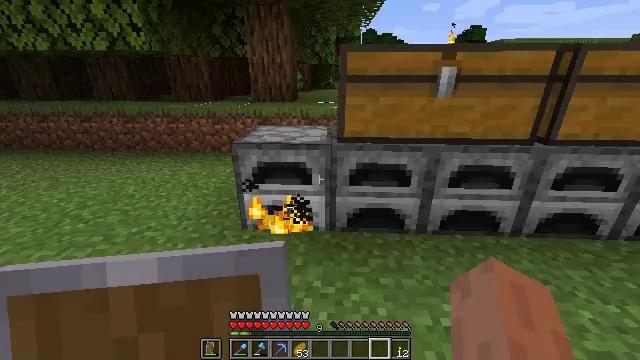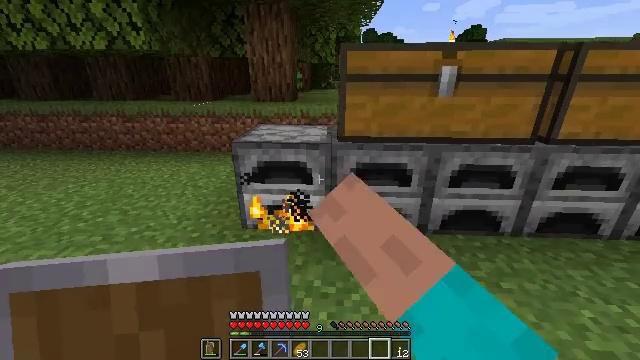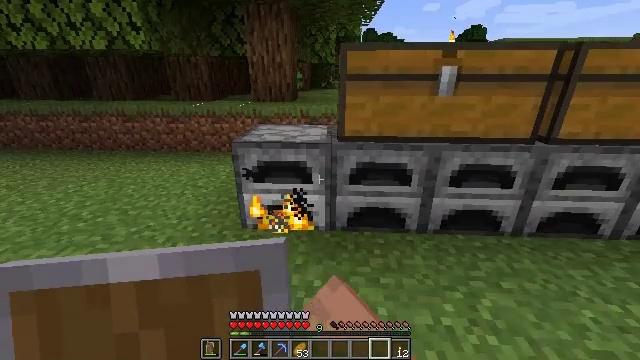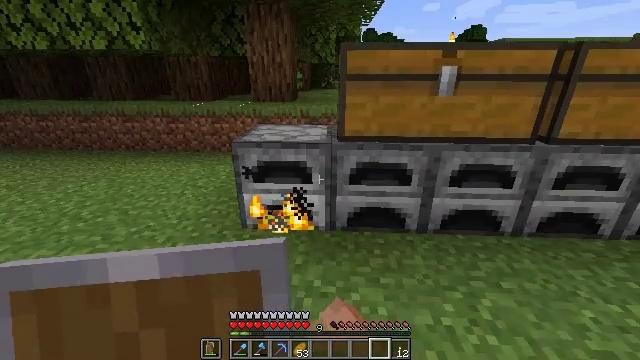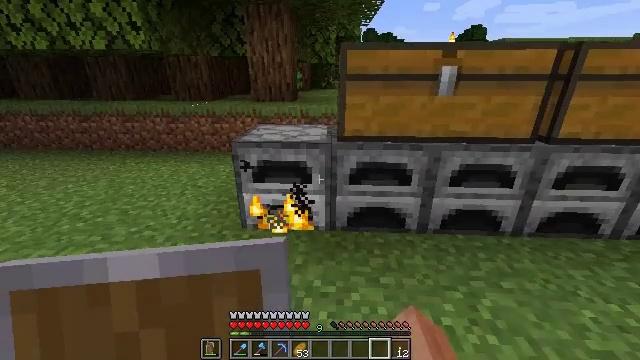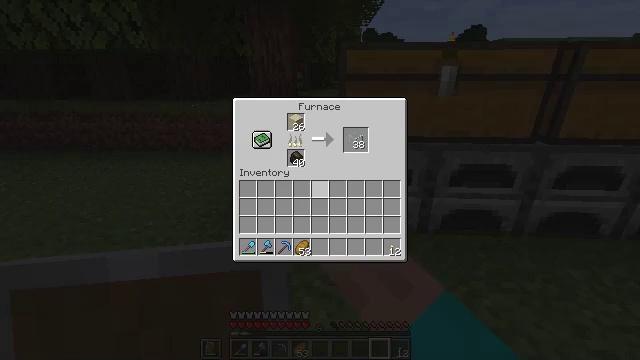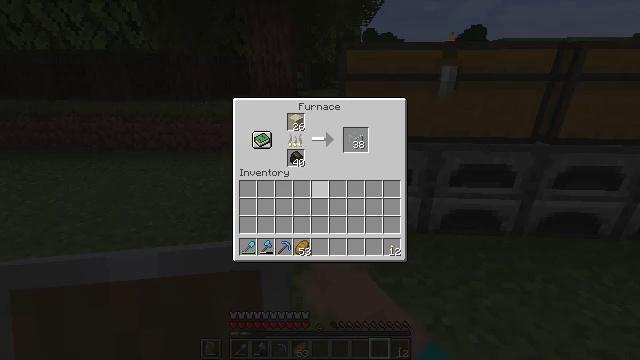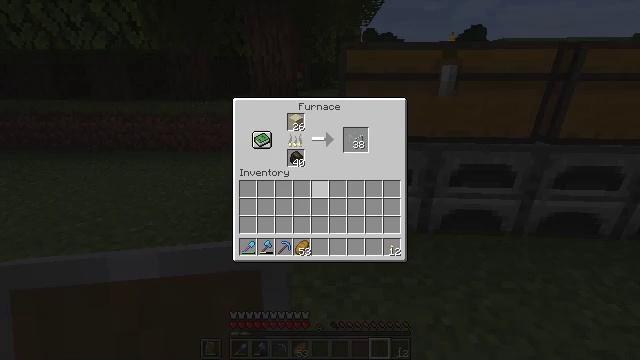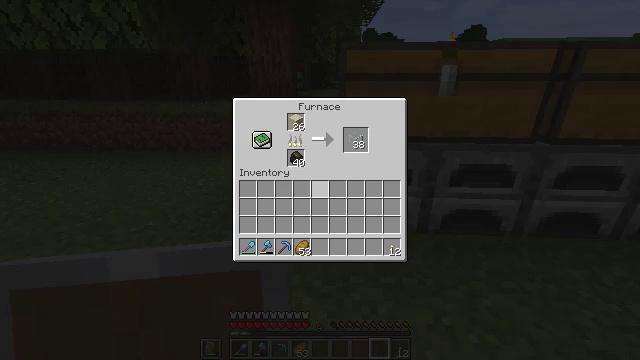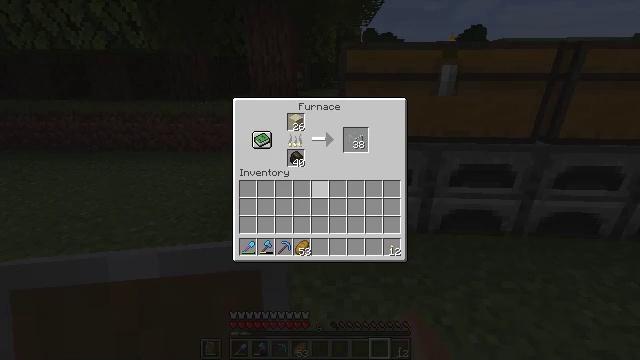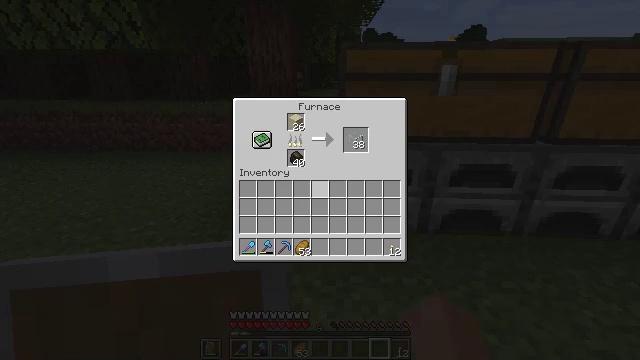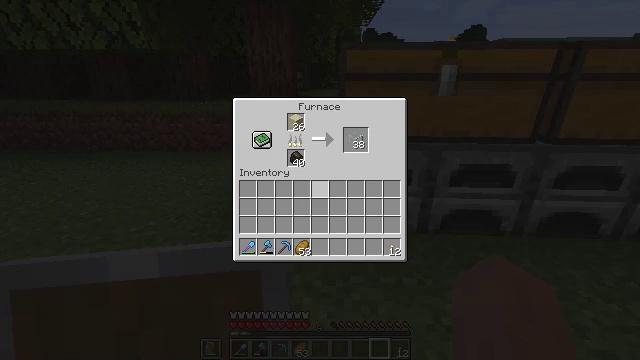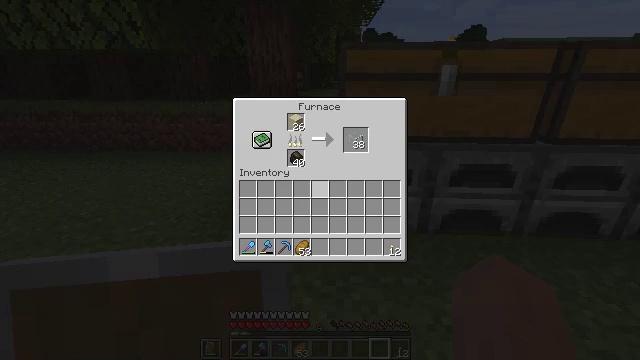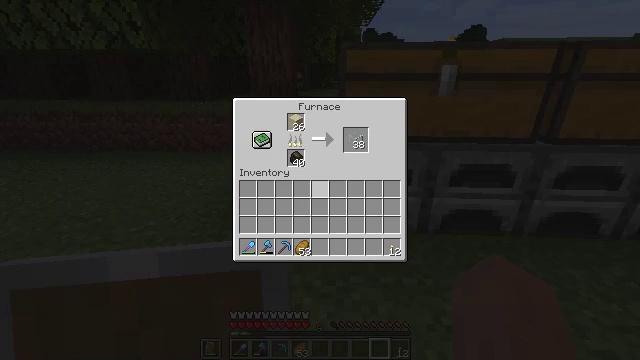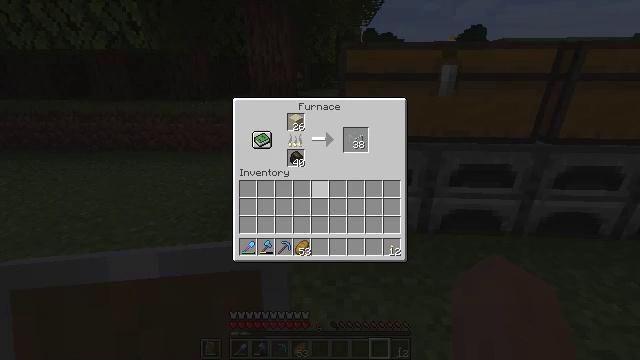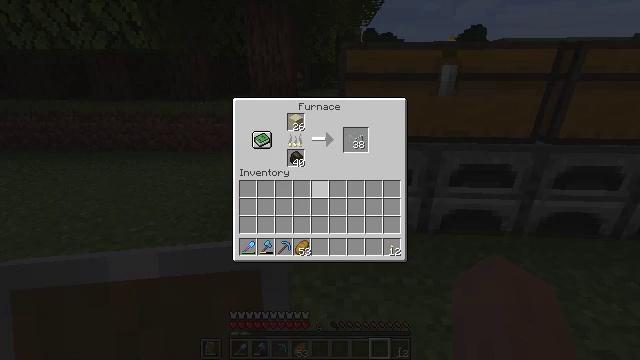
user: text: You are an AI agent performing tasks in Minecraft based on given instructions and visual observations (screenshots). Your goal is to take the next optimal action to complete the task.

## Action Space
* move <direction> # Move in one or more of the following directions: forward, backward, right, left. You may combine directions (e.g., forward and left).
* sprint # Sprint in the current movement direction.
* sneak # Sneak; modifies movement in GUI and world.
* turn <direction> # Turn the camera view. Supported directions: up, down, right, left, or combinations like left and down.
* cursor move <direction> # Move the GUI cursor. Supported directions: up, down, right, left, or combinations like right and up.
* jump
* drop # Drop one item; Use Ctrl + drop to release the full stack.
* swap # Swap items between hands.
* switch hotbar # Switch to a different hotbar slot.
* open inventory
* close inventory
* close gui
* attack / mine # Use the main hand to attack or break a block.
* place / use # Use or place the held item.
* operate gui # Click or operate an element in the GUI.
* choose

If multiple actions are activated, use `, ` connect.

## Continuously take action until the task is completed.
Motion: motion action
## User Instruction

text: craft item air
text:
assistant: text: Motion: use / place
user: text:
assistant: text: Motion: use / place
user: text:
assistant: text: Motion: use / place
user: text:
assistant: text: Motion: use / place
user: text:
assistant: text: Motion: open gui
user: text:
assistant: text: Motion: no_op
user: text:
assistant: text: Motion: no_op
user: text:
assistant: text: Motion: no_op
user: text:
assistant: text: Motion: no_op
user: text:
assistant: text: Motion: no_op
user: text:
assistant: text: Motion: no_op
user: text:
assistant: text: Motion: no_op
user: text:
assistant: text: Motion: no_op
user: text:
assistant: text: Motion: no_op
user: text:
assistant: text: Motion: no_op
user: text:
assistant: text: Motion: no_op
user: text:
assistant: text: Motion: no_op
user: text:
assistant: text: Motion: sneak
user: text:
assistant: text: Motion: sneak, cursor move right
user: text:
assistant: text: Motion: sneak
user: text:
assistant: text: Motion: sneak
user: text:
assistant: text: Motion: sneak
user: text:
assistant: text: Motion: sneak
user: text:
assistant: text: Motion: sneak
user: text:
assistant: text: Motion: no_op
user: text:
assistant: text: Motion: no_op
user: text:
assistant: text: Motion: no_op
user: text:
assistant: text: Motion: no_op
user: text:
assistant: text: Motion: no_op
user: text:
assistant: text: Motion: no_op